【题型】选择题　【知识点】立体几何　【难度】easy
已知正方体 \(ABCD-A_1B_1C_1D_1\)，点 \(P\)，\(Q\)，\(R\) 分别是线段 \(B_1B\)，\(AB\) 和 \(A_1C\) 上的动点，观察直线 \(CP\) 与 \(D_1Q\)，\(CP\) 与 \(D_1R\) 给出下列结论：

\vspace{1em}
\noindent
① 对于任意给定的点 \(Q\)，存在点 \(P\)，使得 \(CP \perp D_1Q\)；

\noindent
② 对于任意给定的点 \(P\)，存在点 \(Q\)，使得 \(D_1Q \perp CP\)；

\noindent
③ 对于任意给定的点 \(R\)，存在点 \(P\)，使得 \(CP \perp D_1R\)；

\noindent
④ 对于任意给定的点 \(P\)，存在定点 \(R\)，使得 \(D_1R \perp CP\)。

\vspace{1em}
\noindent
其中正确的结论是（ ）

\vspace{1em}
\noindent
A. ① \quad B. ②③ \quad C. ①④ \quad D. ②④
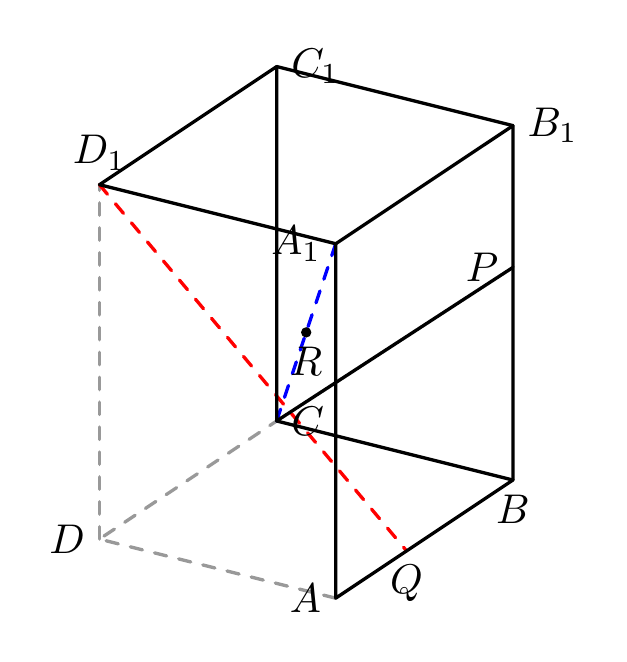
【解答】
【分析】根据直线与直线，直线与平面的位置关系，结合正方体的性质，分别分析选项，利用排除法可得结论。

\vspace{1em}
\noindent
【详解】① 当点 \(P\) 与 \(B_1\) 重合时，\(CP \perp AB\)，\(CP \perp AD_1\)，且 \(AB \cap AD_1 = A\)，所以 \(CP \perp\) 平面 \(ABD_1\)，
因为对于任意给定的点 \(Q\)，都有 \(D_1Q \subset\) 平面 \(ABD_1\)，
所以对于任意给定的点 \(Q\)，存在点 \(P\)，使得 \(CP \perp D_1Q\)，所以①正确；

\noindent
② 只有 \(D_1Q \perp\) 平面 \(BCC_1B_1\)，即 \(D_1Q \perp\) 平面 \(ADD_1A_1\) 时，
才能满足对于任意给定的点 \(P\)，存在点 \(Q\)，使得 \(D_1Q \perp CP\)，
因为过 \(D_1\) 点与平面 \(DD_1A_1A\) 垂直的直线只有一条 \(D_1C_1\)，而 \(D_1C_1 \parallel AB\)，所以②错误；

\noindent
③ 当 \(R\) 与 \(A_1\) 重合时，在线段 \(B_1B\) 上找不到点 \(P\)，使 \(CP \perp D_1R\)，所以③错误；

\noindent
④ 只有当 \(D_1R \perp\) 平面 \(PBC\) 时，④才正确，
所以对于任意给定的点 \(P\) 不存在点 \(R\)，使 \(D_1R \perp CP\)，故④错误。

\vspace{1em}
\noindent
故选：\(\boldsymbol{A}\)。